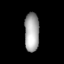
Tissue: lung
Cell type: Epithelial cells
Senescence score: 0.2373
Nuclear area (px): 548
Mean DAPI intensity: 170.204